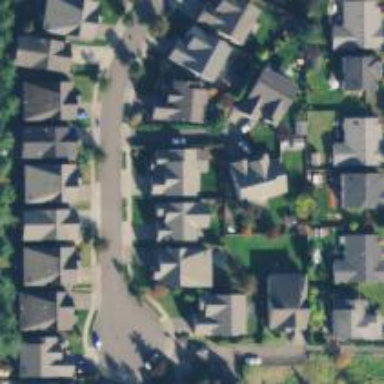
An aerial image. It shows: Residential neighbourhood.